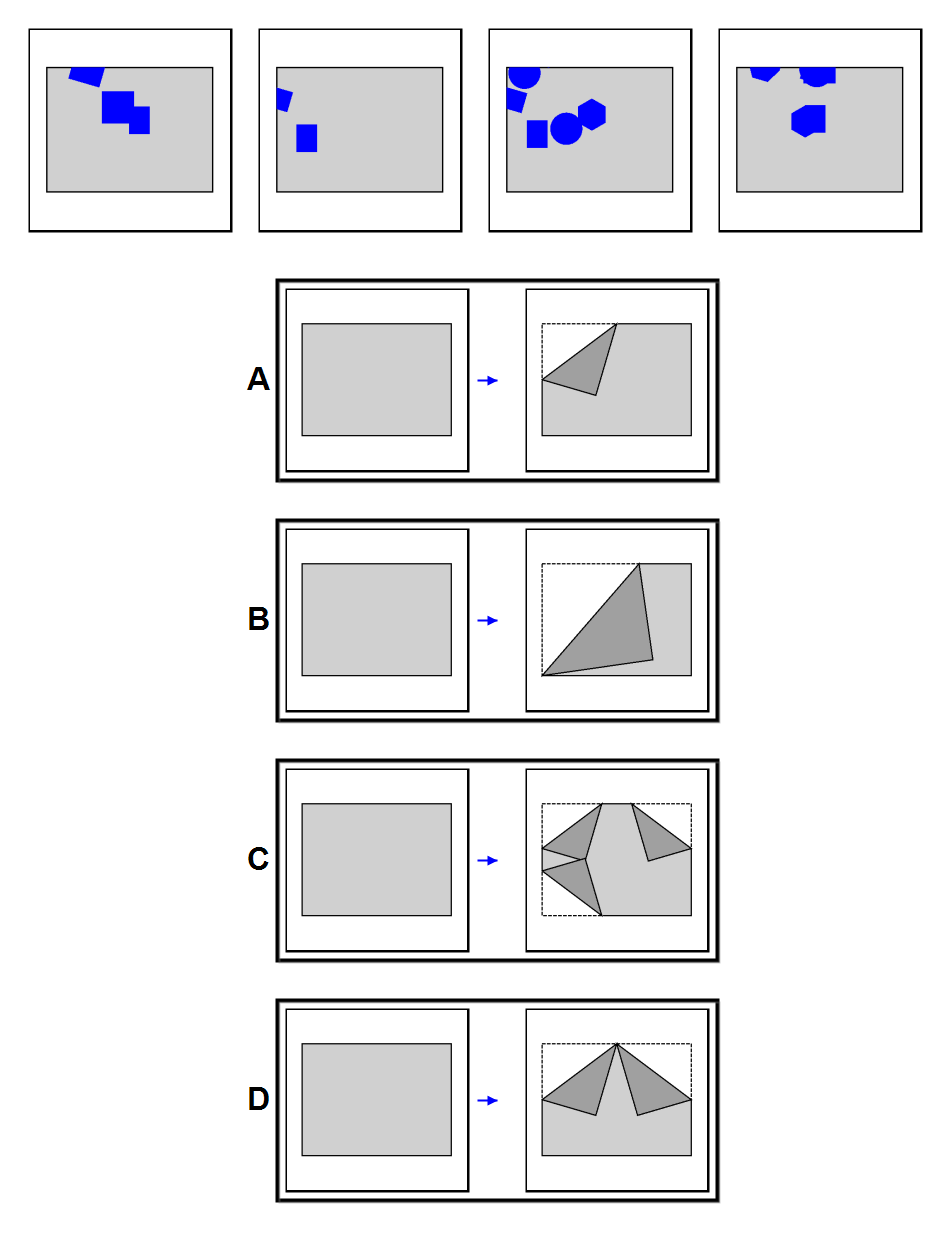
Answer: A